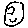
Label: smiley face